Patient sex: M
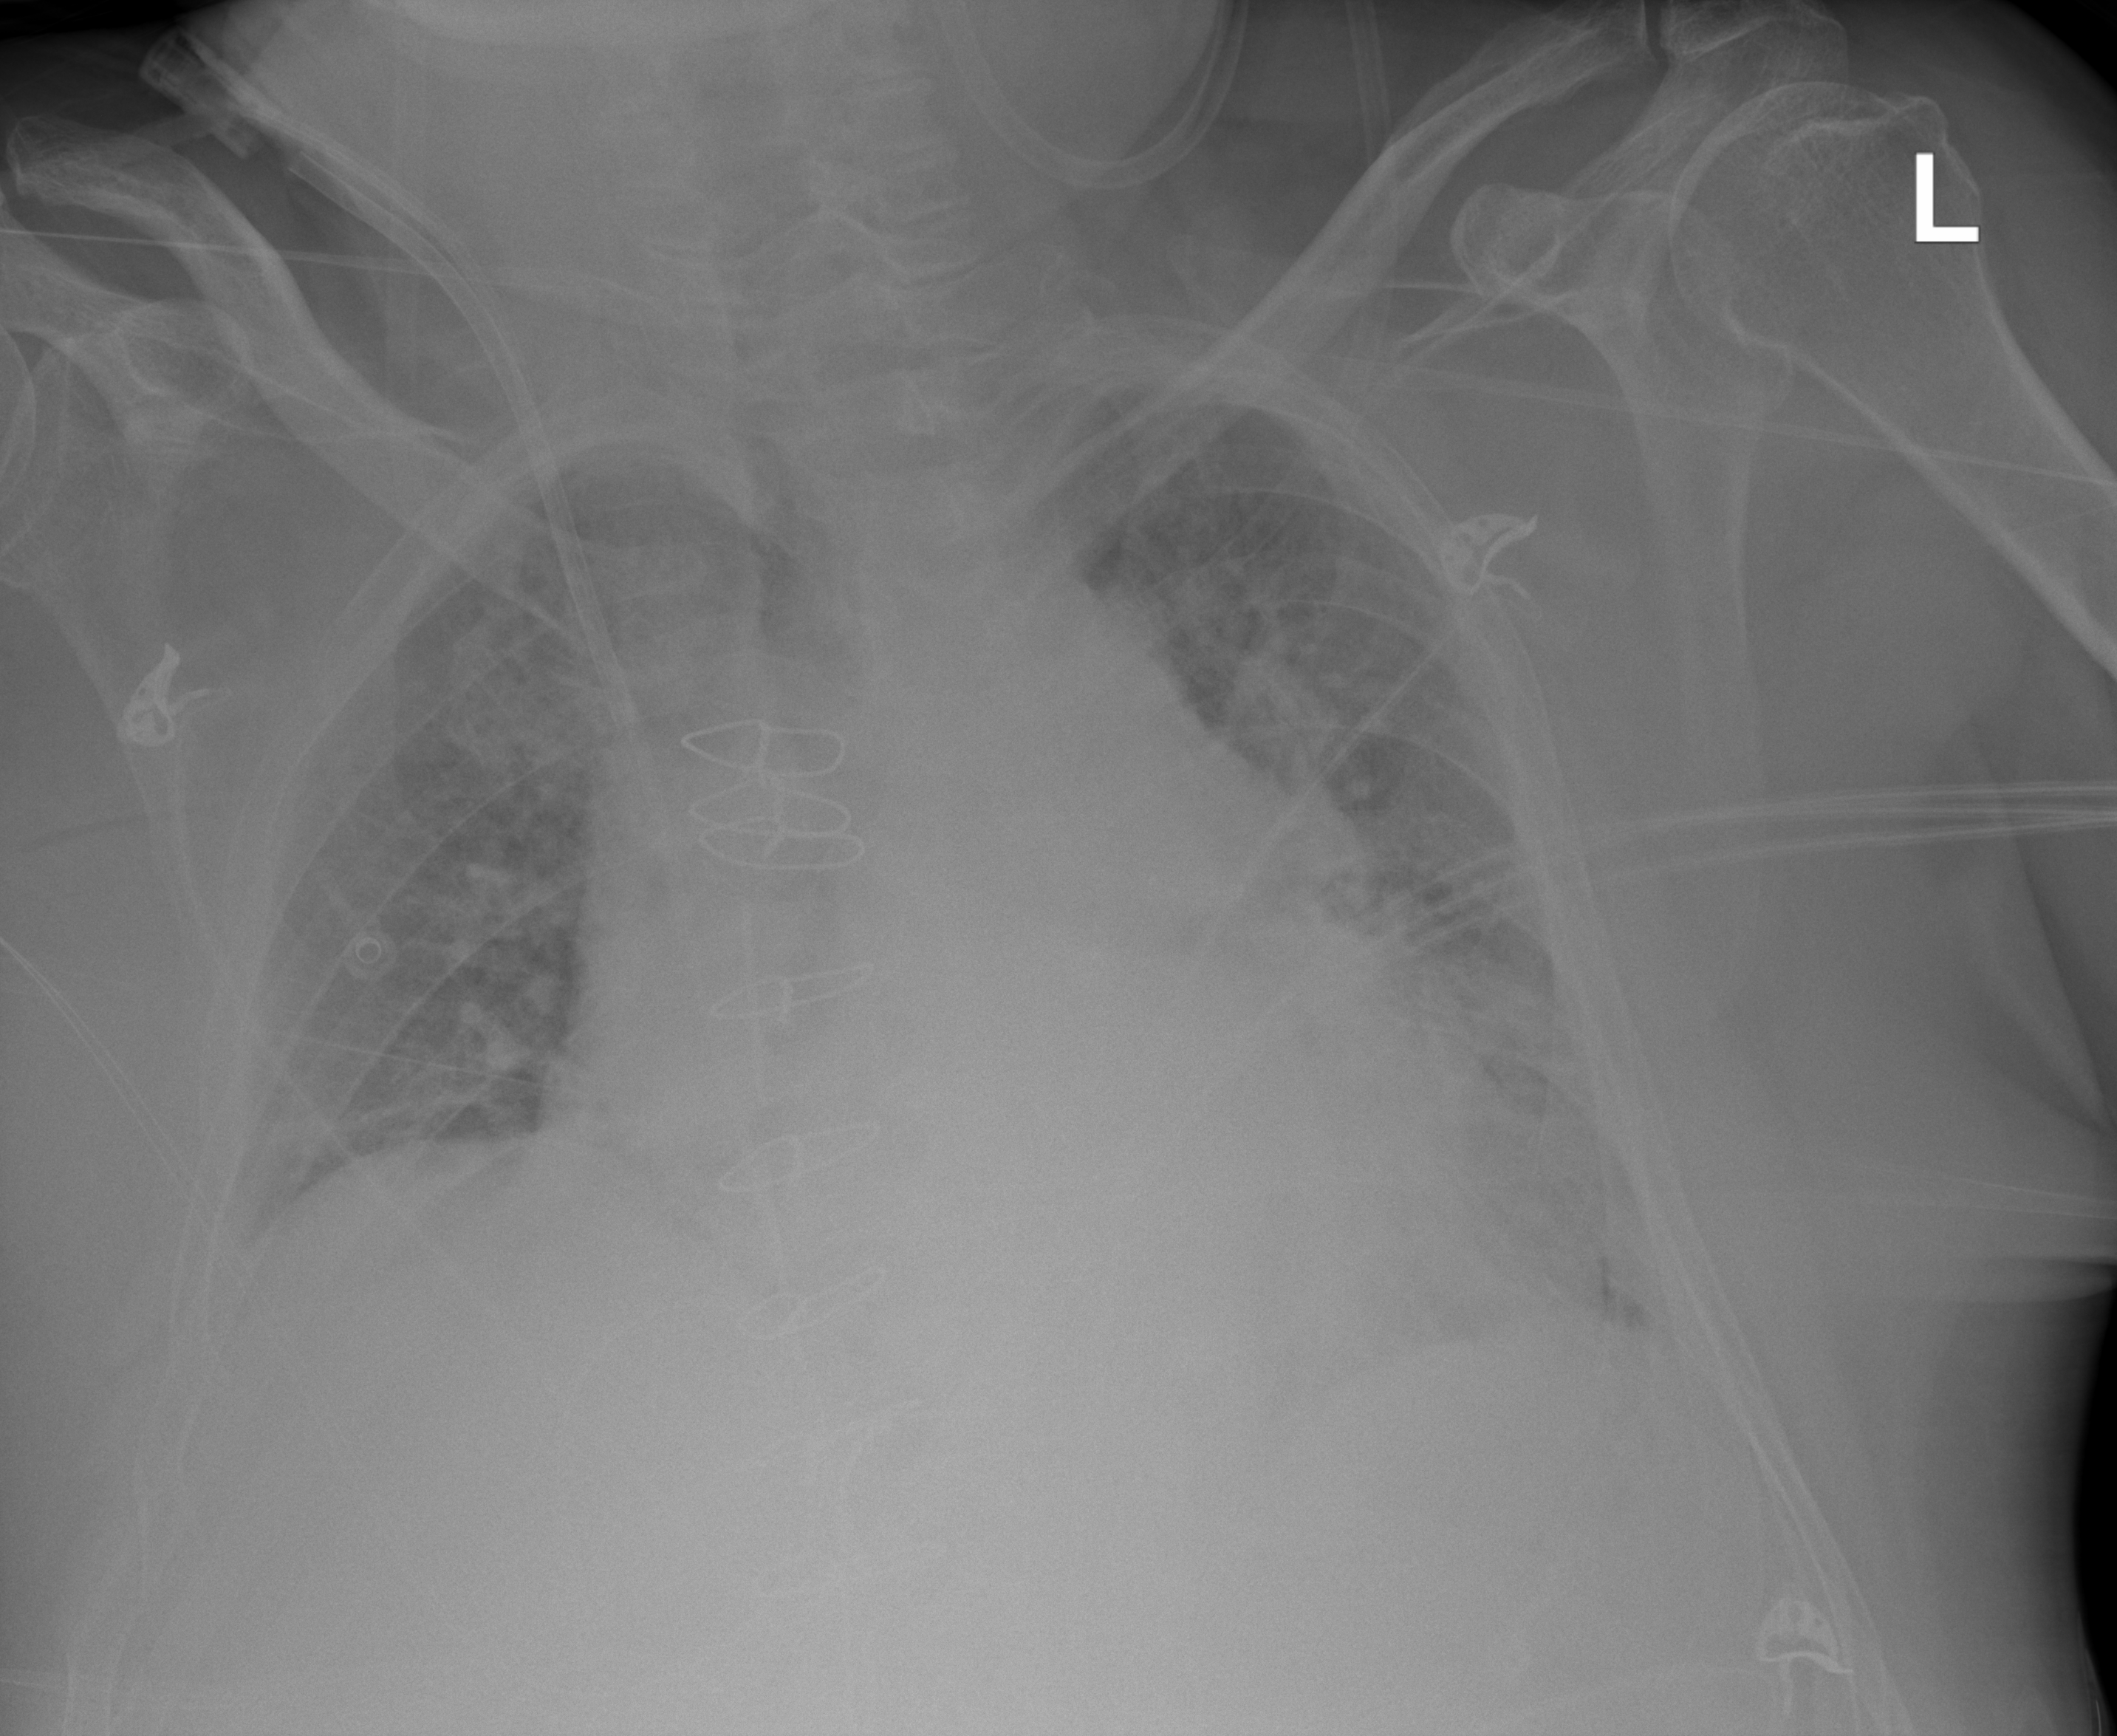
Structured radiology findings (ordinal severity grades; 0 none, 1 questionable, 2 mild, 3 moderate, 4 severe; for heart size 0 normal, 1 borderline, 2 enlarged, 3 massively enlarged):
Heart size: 2
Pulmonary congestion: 2
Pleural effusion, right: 1
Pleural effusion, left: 2
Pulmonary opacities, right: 0
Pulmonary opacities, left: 2
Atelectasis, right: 2
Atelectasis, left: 2